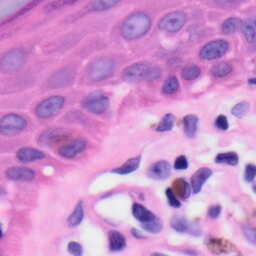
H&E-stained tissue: Skin